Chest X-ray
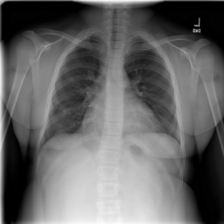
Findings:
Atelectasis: negative
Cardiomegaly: negative
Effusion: negative
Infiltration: negative
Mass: negative
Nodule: negative
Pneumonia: negative
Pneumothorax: negative
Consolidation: negative
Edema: negative
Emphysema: negative
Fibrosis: negative
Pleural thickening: negative
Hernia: negative